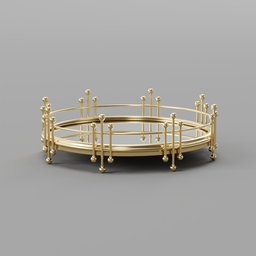
Label: decoration